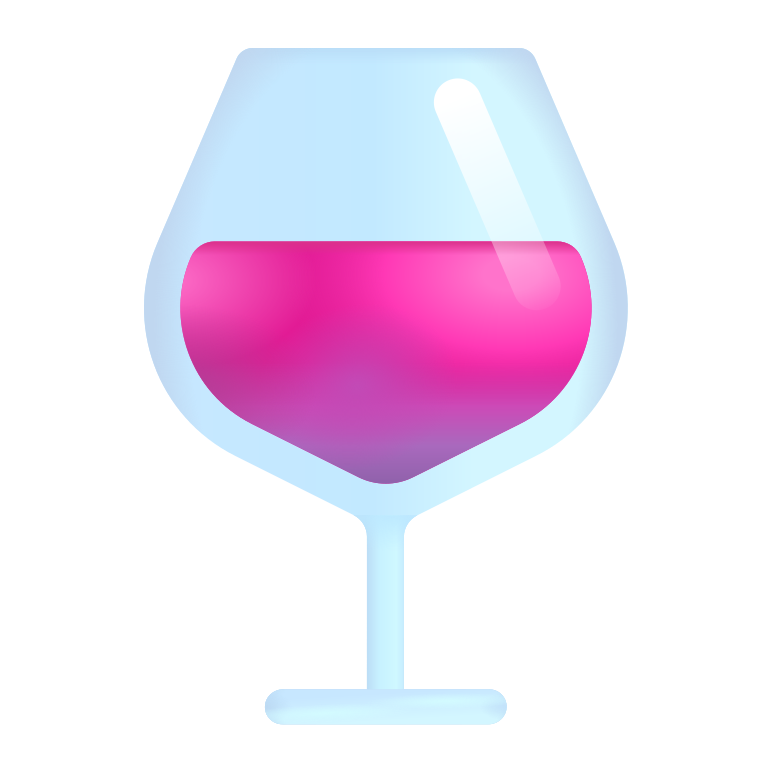
wine glass color